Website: lowes
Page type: billing-address
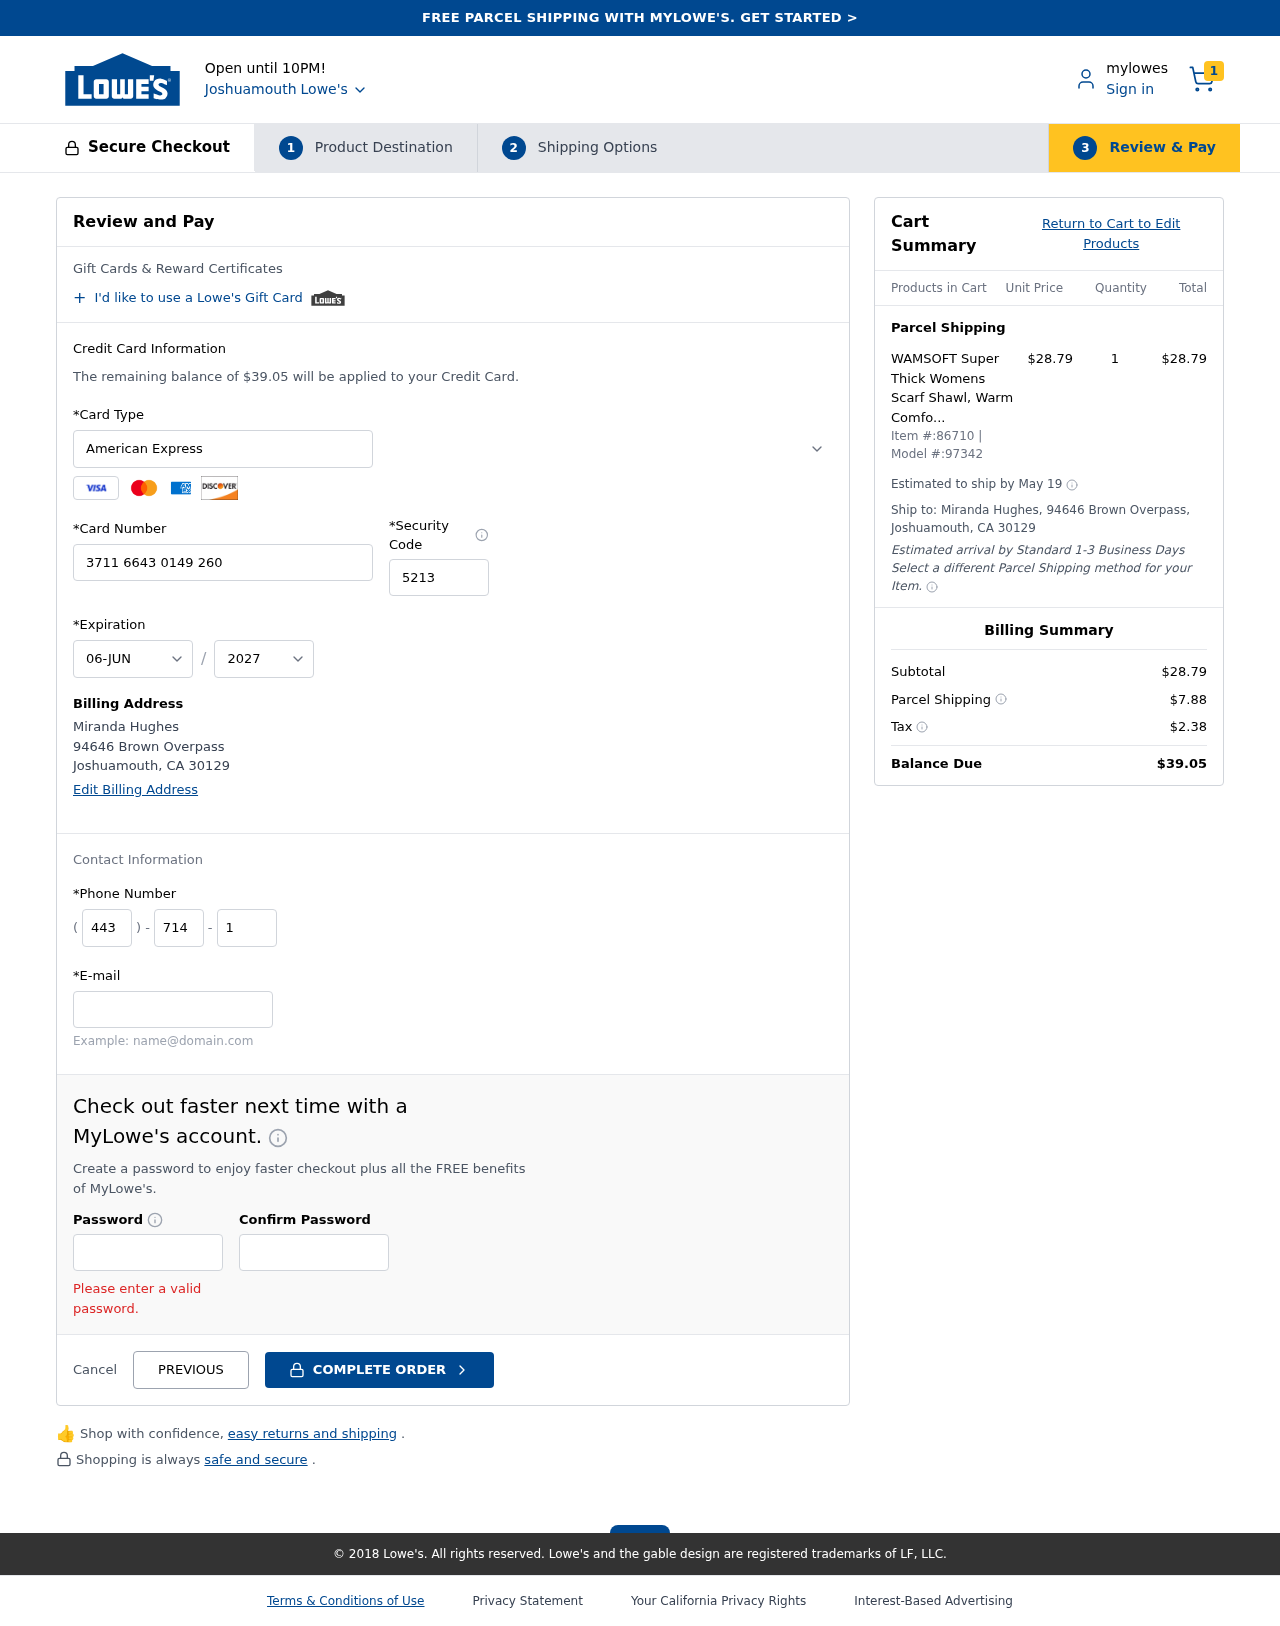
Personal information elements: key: PII_CARD_CVV
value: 5213
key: PII_CARD_EXPIRY_MONTH
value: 06
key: PII_CARD_EXPIRY_YEAR
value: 27
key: PII_CARD_NUMBER
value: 3711 6643 0149 260
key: PII_CARD_TYPE
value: American Express
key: PII_CITY
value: Joshuamouth
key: PII_CITY_STATE_ZIP
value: Joshuamouth, CA 30129
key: PII_EMAIL
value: miranda_hughes@hotmail.com
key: PII_FULLNAME
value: Miranda Hughes
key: PII_PHONE_AREA
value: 443
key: PII_PHONE_PREFIX
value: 714
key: PII_PHONE_SUFFIX
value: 1003
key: PII_STREET
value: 94646 Brown Overpass
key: PII_FULLNAME2
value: Miranda Hughes
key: PII_STATE_ABBR
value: CA
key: PII_POSTCODE
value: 30129
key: PII_POSTCODE_FULL
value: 30129
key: PII_CITY_STATE
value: Joshuamouth, CA
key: PII_POSTCODE_NUMERIC
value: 30129
Product elements: key: PRODUCT1_NAME
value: WAMSOFT Super Thick Womens Scarf Shawl, Warm Comfortable 3X Thick Spring Soft Rainbow Cashmere Large
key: PRODUCT1_PRICE
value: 28.79
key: PRODUCT1_QUANTITY
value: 1
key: PRODUCT_ITEM_NUMBER
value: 86710
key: PRODUCT_MODEL_NUMBER
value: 97342
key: PRODUCT1_LINE_TOTAL
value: $28.79
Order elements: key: ORDER_NUM_ITEMS
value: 1
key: ORDER_TOTAL
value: $39.05
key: ORDER_SHIPPING_DATE
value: May 19
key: ORDER_SUBTOTAL
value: $28.79
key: ORDER_SHIPPING_COST
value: $7.88
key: ORDER_TAX
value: $2.38